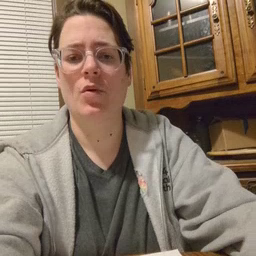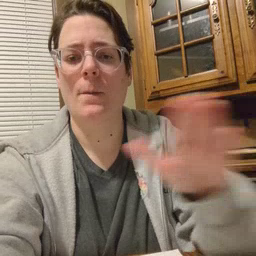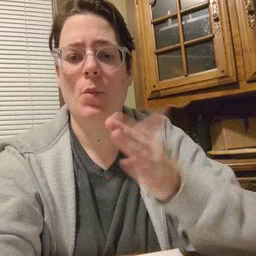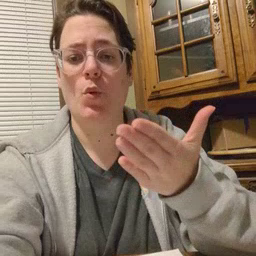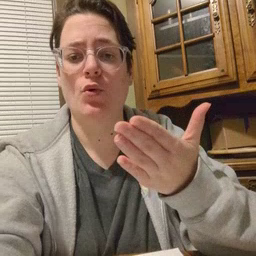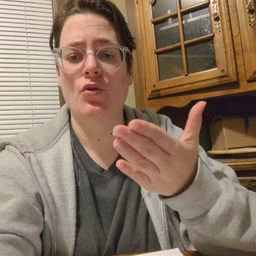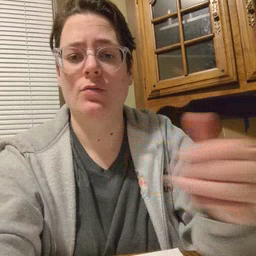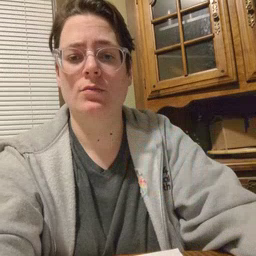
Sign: book